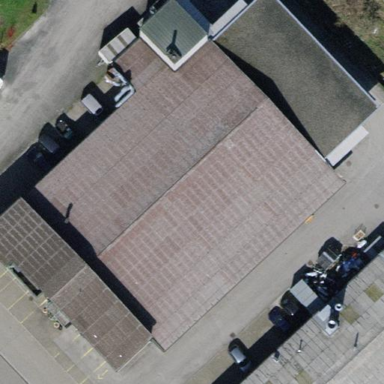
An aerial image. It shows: Industrial building.